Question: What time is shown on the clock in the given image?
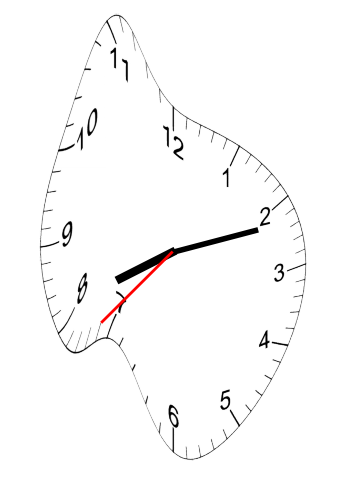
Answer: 08:11:37